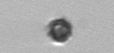
Label: nanoplankton_mix